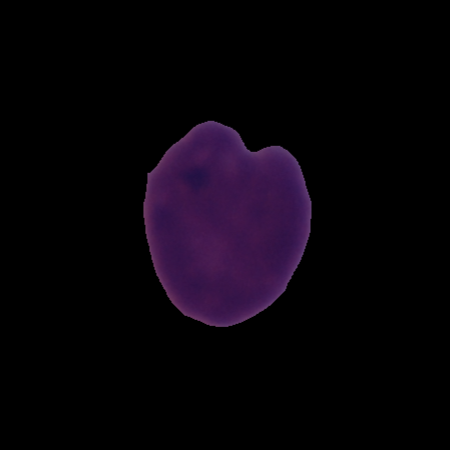
Label: cancer